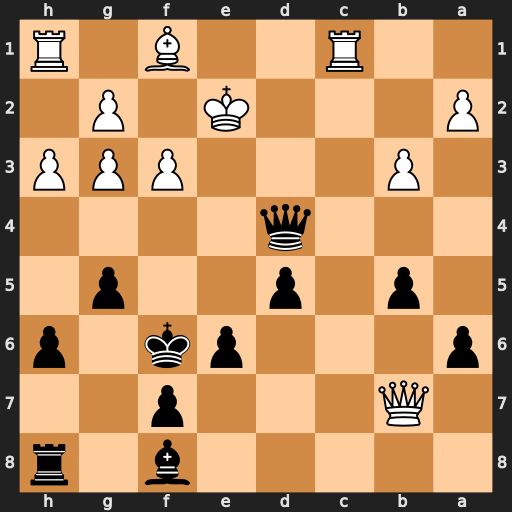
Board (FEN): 5b1r/1Q3p2/p3pk1p/1p1p2p1/3q4/1P3PPP/P3K1P1/2R2B1R
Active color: b
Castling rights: -
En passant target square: -
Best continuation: Qb2+ Kd3 Qxc1